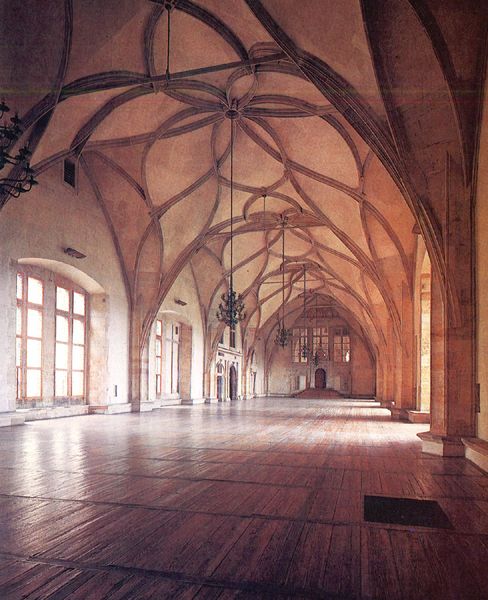
Titel: Wladislawsaal in der Burg Hradschin in Prag
Standort: Prag, Burg Hradschin (EU - Tschechische Republik)
Schlagwörter: blumen, fenster, holz, lampen, licht, tür, kirche, boden, decke, perspektive, parkett, saal, kronleuchter, tor, halle, gang, gewölbe, kloster, neu, fesnter, gewöbe, esssahl